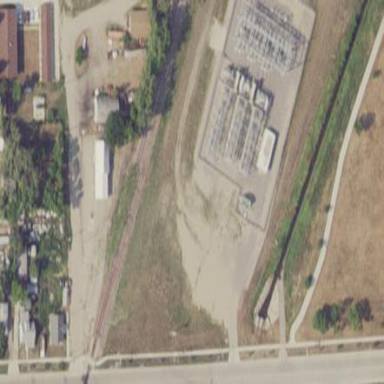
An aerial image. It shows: Power substation enclosed by fence.